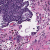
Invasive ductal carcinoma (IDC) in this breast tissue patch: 1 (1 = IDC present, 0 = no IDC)